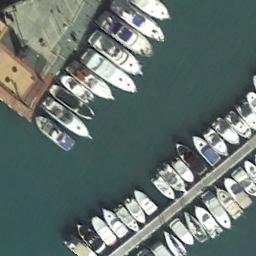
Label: harbor